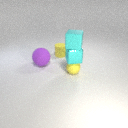
small yellow rubber sphere to the right of large purple rubber sphere